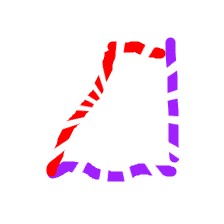
Shape: trapezoid